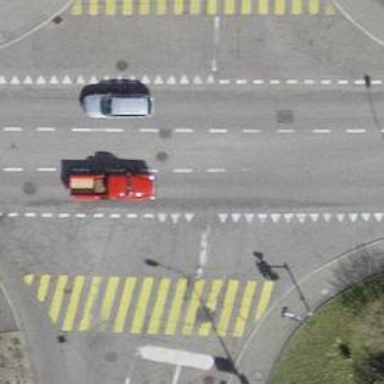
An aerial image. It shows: Road with traffic signals.